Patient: sex F, age 73
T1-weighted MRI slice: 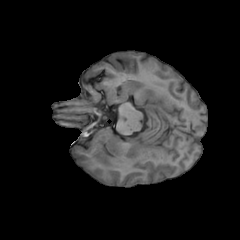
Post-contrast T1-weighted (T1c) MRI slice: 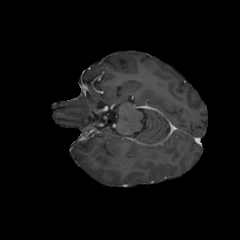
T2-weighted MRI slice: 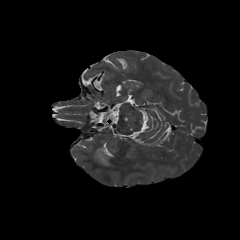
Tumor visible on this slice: yes
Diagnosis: Glioblastoma, IDH-wildtype
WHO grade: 4